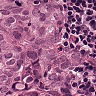
Metastatic tissue present: yes